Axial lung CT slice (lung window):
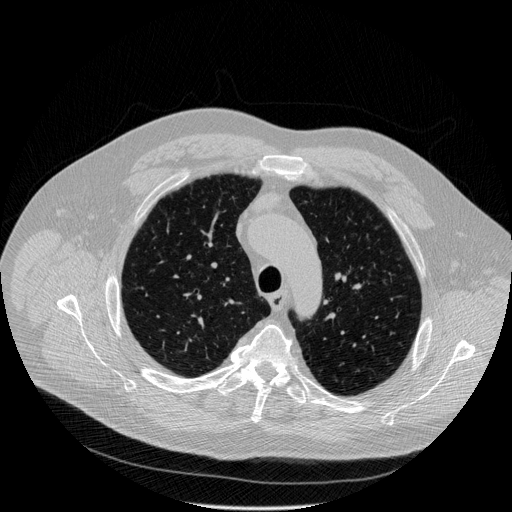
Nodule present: no